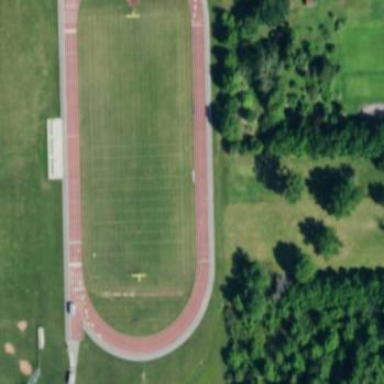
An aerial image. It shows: Athletic track located in leisure land area.